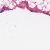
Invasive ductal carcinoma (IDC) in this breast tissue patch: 0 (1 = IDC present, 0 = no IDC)